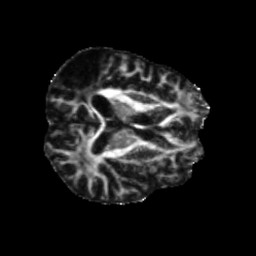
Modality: FA
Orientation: axial
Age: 68
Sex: male
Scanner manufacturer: siemens
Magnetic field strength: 3 T
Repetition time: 5.25 s
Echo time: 0.08 s